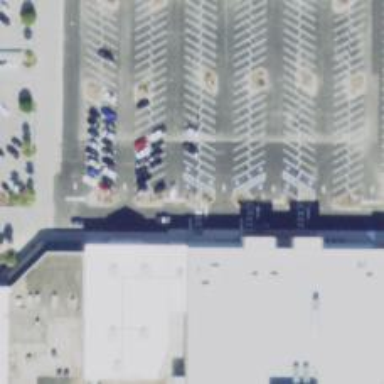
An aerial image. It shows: Parking space.